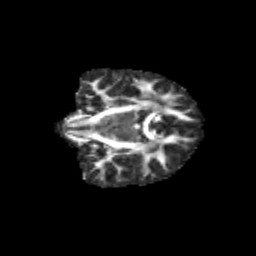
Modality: FA
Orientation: coronal
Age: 13
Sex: female
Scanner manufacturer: siemens
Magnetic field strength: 3 T
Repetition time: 3.8 s
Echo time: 0.07 s